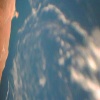
Label: water